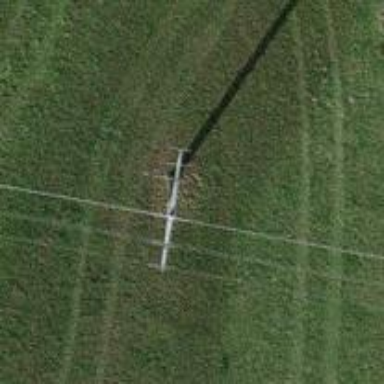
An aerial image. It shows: Concrete power pole.